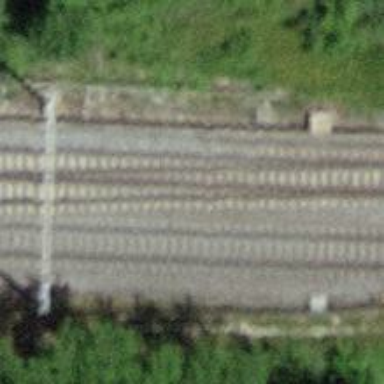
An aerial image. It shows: Single railway track with electrification through contact line.